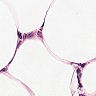
Metastatic tissue present: no